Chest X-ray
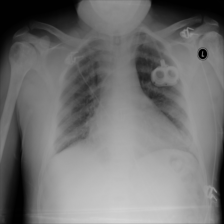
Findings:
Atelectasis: negative
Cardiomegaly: negative
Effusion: negative
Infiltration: negative
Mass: negative
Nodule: negative
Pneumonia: negative
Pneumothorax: negative
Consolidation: negative
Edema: negative
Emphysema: negative
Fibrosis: negative
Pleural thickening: negative
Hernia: negative